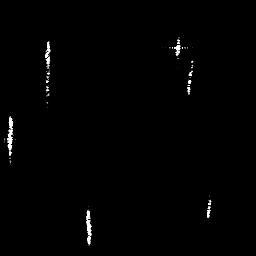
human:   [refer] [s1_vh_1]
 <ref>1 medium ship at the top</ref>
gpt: <box>[[66, 12, 72, 27, 0]]</box>